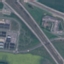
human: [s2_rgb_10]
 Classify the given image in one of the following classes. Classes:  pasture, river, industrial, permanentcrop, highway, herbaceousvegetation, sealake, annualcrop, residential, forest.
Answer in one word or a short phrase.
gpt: Highway